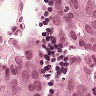
Metastatic tissue present: yes